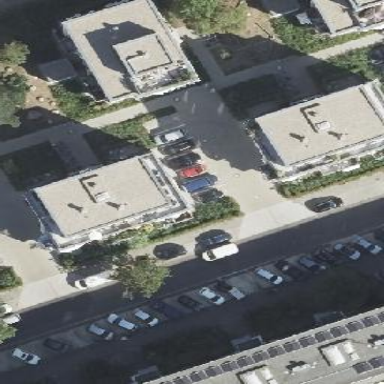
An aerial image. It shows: View of apartment building.